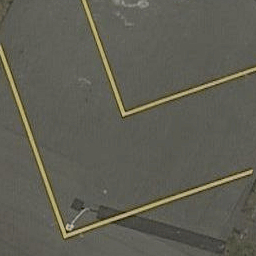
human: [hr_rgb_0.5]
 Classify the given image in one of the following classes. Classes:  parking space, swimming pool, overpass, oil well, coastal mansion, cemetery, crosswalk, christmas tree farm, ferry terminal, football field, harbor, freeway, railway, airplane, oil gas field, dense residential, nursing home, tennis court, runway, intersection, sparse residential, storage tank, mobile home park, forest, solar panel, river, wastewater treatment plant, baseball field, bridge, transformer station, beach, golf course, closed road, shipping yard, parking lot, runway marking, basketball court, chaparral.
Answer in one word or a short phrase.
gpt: runway marking